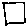
Label: square